Question: I need to plot chart in flot with data returned by a php script as json encoded data
i get the data in through jquery like this
'''
$("button").click(function(){
var dp1 = $('#dp1').val();
var dp2 = $('#dp2').val();
$.ajax({
type: "GET",
url: "chart.php",
datatype:"json",
success: onSuccess,
data: {d1:dp1, d2:dp1}
});
function onSuccess(series) {
var plotarea = $("#pieChart");
plotarea.css("height", "300px");
plotarea.css("width", "400px");
$.plot( plotarea , [
{
data: series,
bars: {
show: true
}
}
] );
}
});
'''
the data return is json encoded i can see it in firebug like so
'''
[["ebbok1",39.55],["ebbok2",92.23],["ebbok3",102.44]]
'''
but my chart is empty

the php file returning the json data is
'''
$dataset = array();
while($row = $result->fetch_array(MYSQLI_ASSOC)) {
//echo $row['amount'] . " " . $row['product_name']. "
";
$dataset[] = array( $row['product_name'], $row['amount'] );
}
echo json_encode($dataset,JSON_NUMERIC_CHECK);
'''
what am i doing wrong?
i modified my php script, it now returns data like this
'[{"label":"ebook1","data":39.55},{"label":"ebook2","data":92.23},{"label":"ebook3","data":102.44}]'
but i still get empty chart
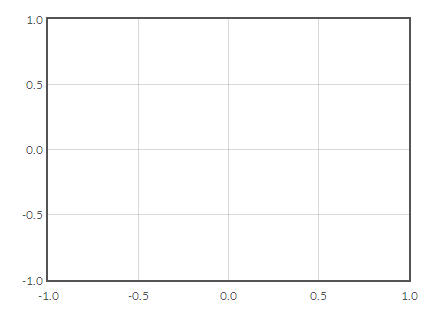
Answer: Your '$.plot' call doesn't look correct. You are mixing the options and data together.
'''
var series = [
{"label":"ebbok1","data":12},
{"label":"ebook1","data":27.55},
{"label":"ebook2","data":92.33},
{"label":"ebook3","data":102.44}
];
$.plot( $("#somePlot") , series,
{
series: {
pie: {
show: true
}
}
}
);
'''
See fiddle <URL>.